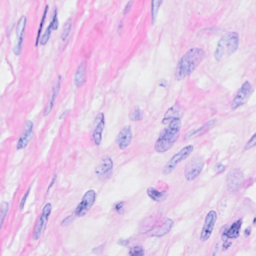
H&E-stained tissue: Breast